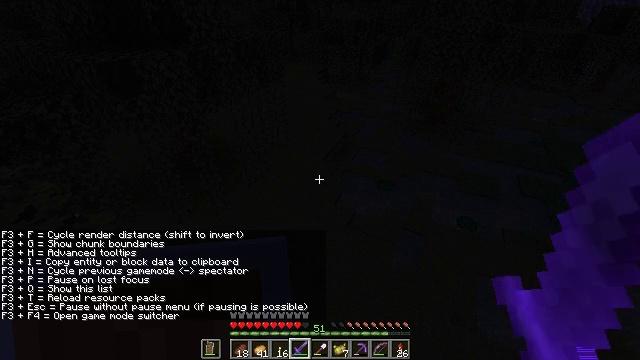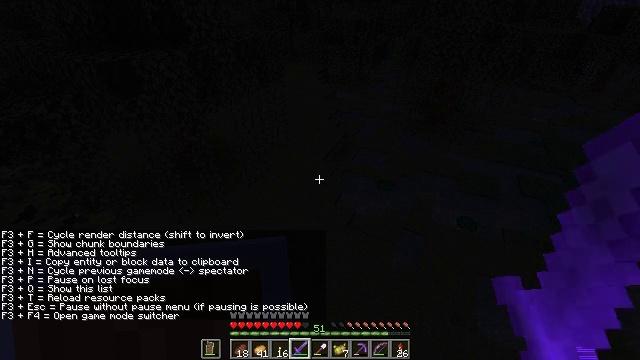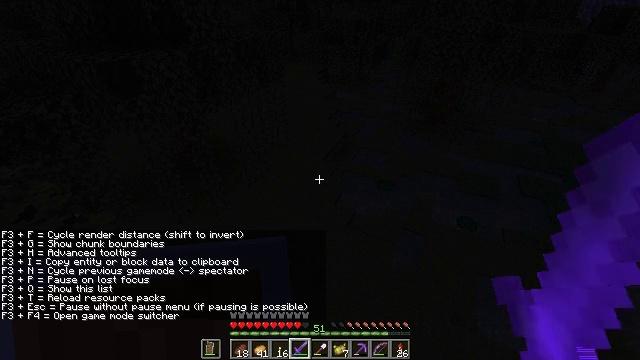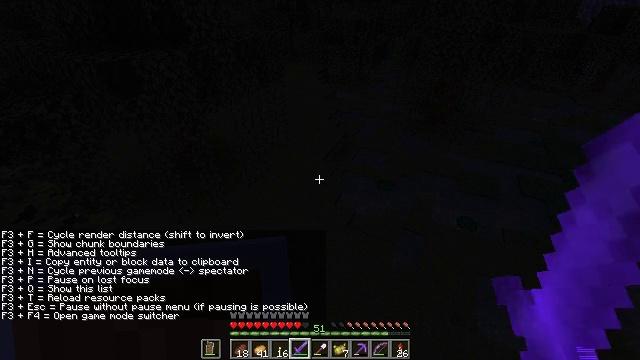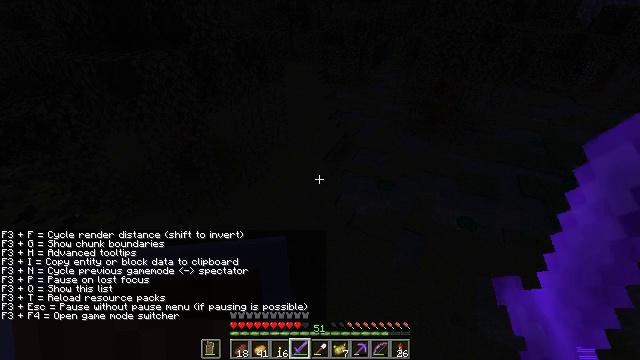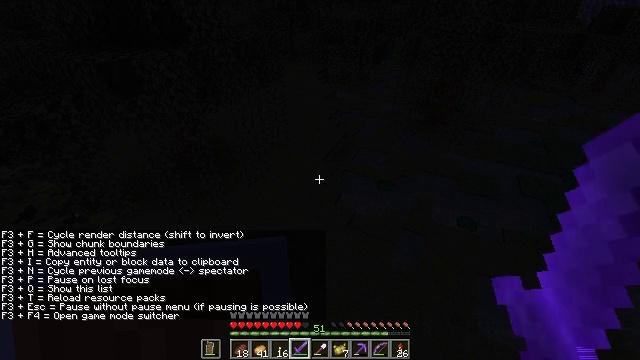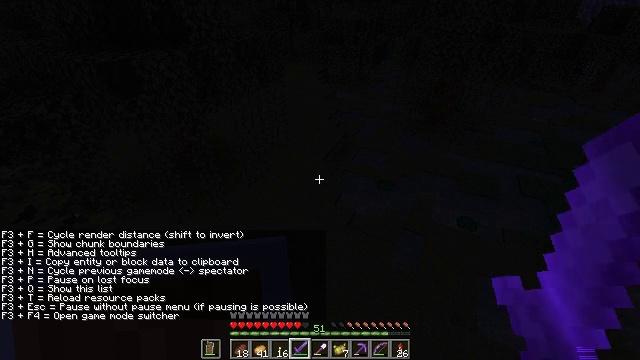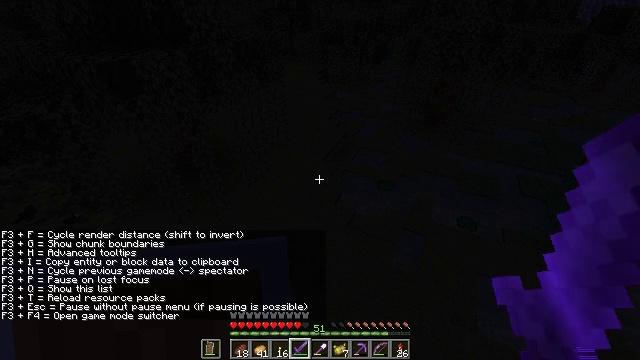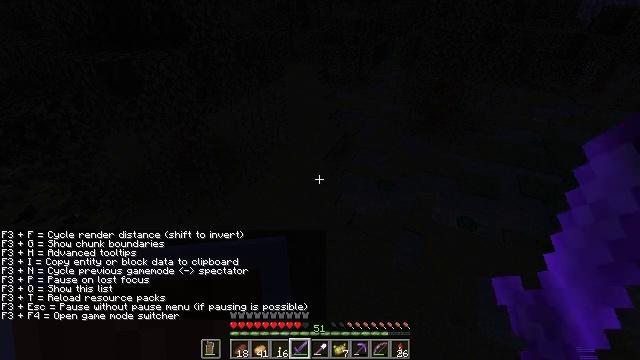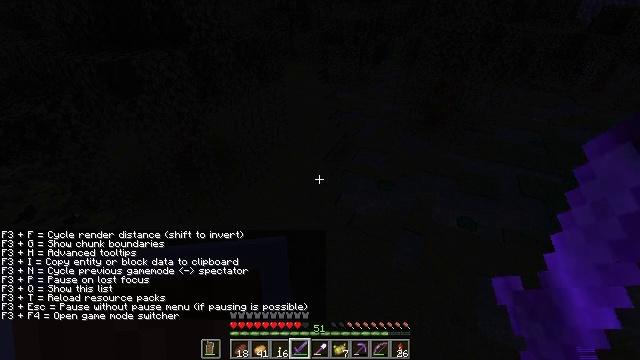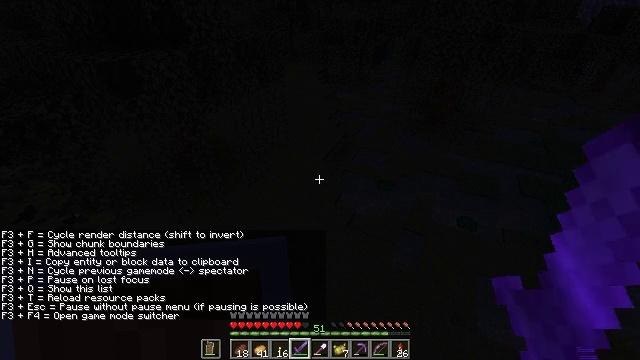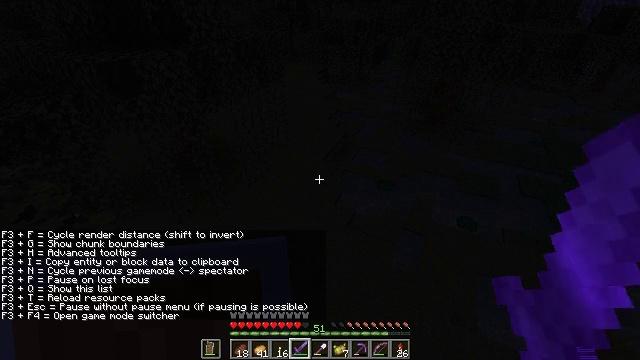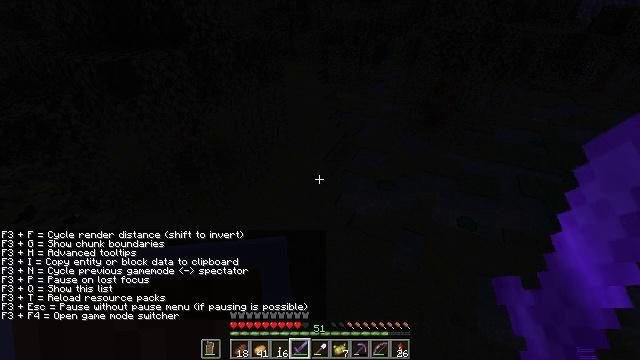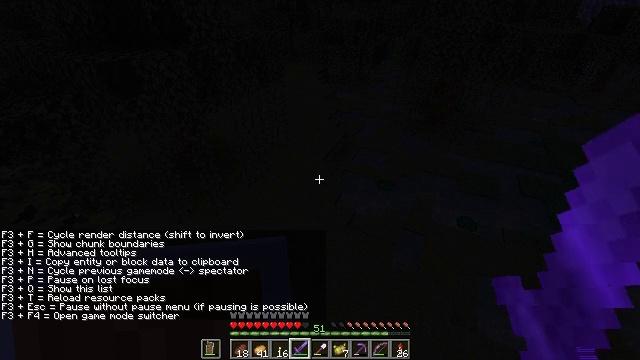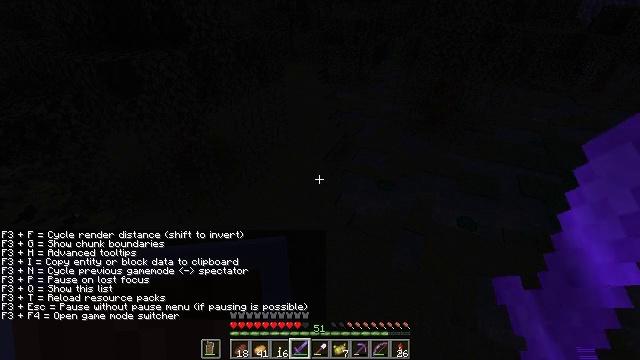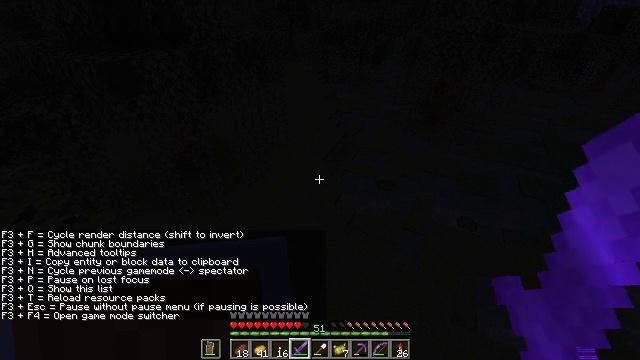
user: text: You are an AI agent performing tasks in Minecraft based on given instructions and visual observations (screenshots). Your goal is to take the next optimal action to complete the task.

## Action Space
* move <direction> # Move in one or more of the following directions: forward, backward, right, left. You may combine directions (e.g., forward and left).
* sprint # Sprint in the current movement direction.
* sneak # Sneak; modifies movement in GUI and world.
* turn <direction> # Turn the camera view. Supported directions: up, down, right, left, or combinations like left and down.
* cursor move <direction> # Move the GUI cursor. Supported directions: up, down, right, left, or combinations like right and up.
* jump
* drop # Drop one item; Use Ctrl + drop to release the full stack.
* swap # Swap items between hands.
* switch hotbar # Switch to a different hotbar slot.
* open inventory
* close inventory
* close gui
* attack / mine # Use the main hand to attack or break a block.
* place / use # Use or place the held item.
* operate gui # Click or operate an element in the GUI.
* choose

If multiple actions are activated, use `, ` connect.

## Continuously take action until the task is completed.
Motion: motion action
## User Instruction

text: Kill enemies.
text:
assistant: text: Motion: no_op
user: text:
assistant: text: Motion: no_op
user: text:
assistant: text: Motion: no_op
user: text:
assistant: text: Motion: no_op
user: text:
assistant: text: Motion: no_op
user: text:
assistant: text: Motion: no_op
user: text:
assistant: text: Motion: no_op
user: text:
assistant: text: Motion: no_op
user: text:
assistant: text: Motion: no_op
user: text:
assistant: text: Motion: no_op
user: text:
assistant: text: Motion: no_op
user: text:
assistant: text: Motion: no_op
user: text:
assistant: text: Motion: no_op
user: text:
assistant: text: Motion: no_op
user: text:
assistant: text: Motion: no_op
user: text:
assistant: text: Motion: no_op
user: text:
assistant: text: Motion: no_op
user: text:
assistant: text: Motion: no_op
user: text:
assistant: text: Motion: no_op
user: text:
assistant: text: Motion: no_op
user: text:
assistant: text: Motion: no_op
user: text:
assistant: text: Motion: no_op
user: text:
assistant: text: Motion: no_op
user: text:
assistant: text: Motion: no_op
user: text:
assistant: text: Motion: no_op
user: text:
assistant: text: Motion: no_op
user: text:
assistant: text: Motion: no_op
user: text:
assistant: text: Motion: no_op
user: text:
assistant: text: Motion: no_op
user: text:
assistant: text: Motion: no_op